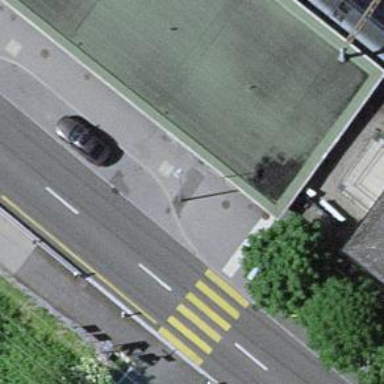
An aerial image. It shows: Car sharing facility.